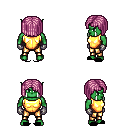
a pixel art fantasy rpg character, male body template, orc, green skin, gold chest armor, gold greaves, pink pageboy hairstyle, metal gloves, black slippers, four views (front, back, left, right), 2x2 character sprite sheet, small pixel art, hard edges, no anti-aliasing